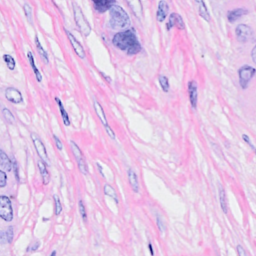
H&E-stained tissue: Breast